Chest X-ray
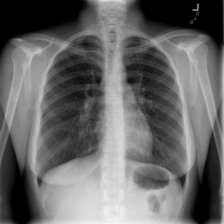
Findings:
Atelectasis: negative
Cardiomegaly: negative
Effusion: negative
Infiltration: negative
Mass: negative
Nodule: negative
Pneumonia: negative
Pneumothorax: negative
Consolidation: negative
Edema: negative
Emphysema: negative
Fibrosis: negative
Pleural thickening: negative
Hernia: negative